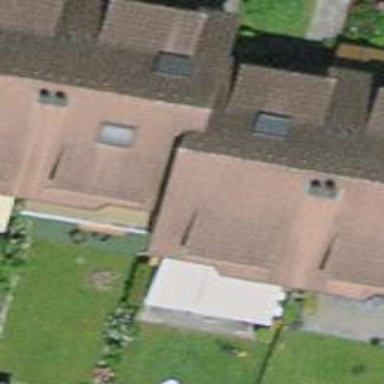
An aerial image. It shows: Simple house.